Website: walmart
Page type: store-pickup
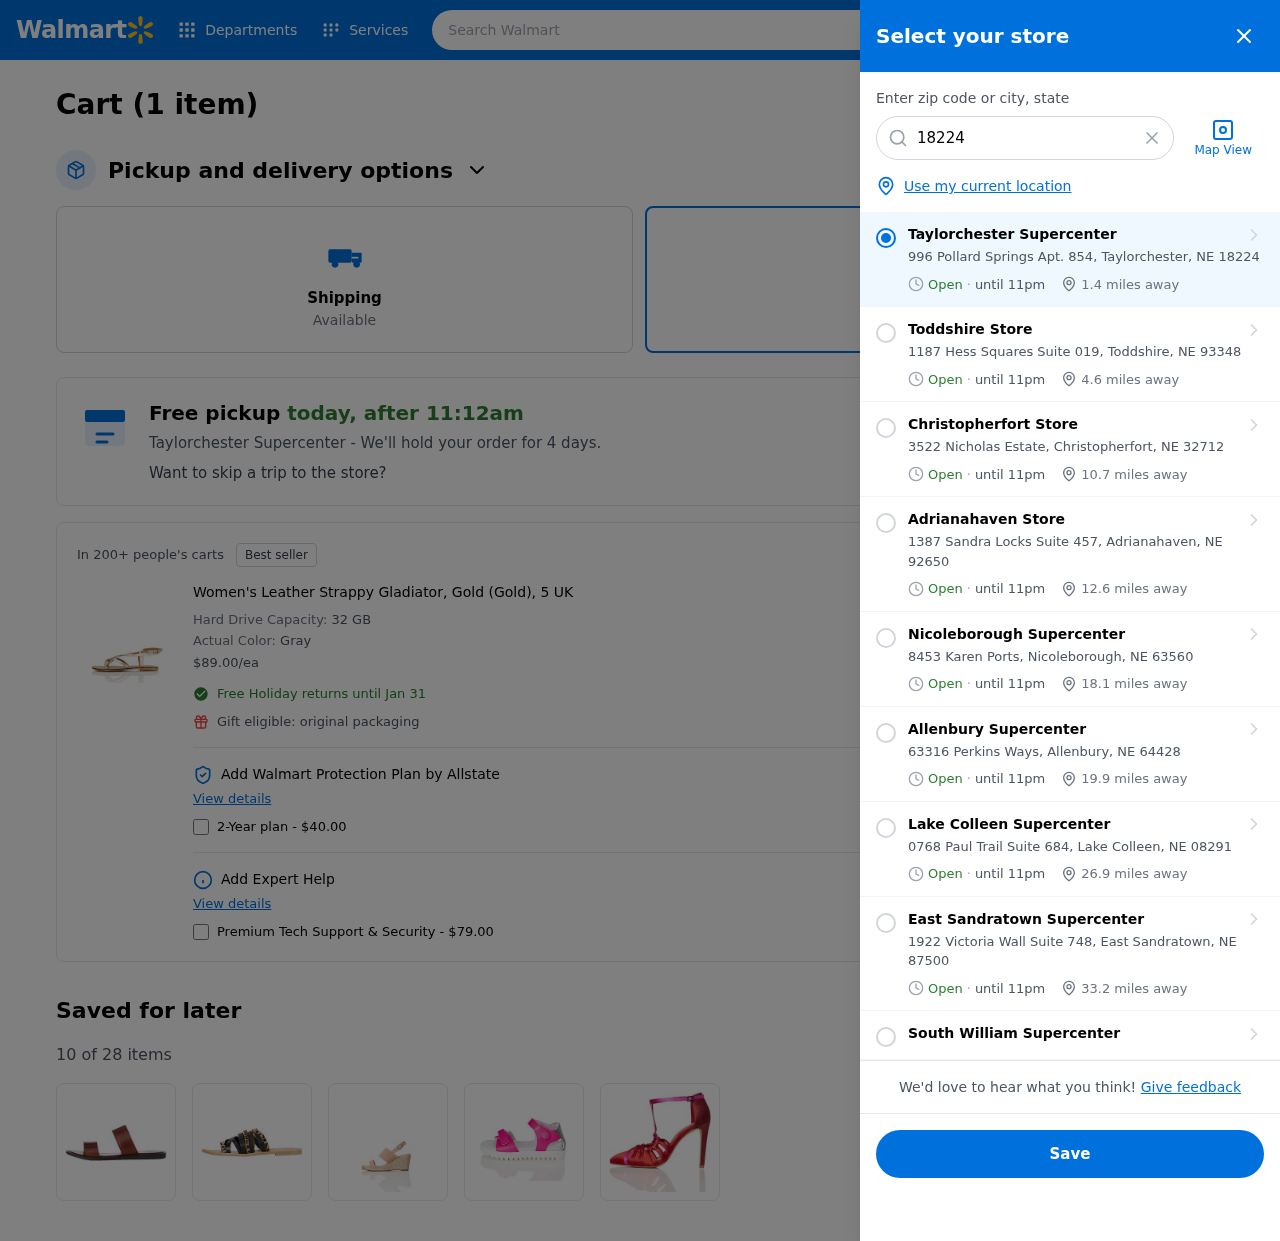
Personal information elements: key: PII_CITY
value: Taylorchester
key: PII_CITY
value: Taylorchester Supercenter
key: PII_CITY_STATE_ZIP
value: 996 Pollard Springs Apt. 854, Taylorchester, NE 18224
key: PII_LOCATION1_CITY
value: Toddshire Store
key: PII_LOCATION1_CITY_STATE_ZIP
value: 1187 Hess Squares Suite 019, Toddshire, NE 93348
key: PII_LOCATION2_CITY
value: Christopherfort Store
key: PII_LOCATION2_CITY_STATE_ZIP
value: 3522 Nicholas Estate, Christopherfort, NE 32712
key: PII_LOCATION3_CITY
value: Adrianahaven Store
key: PII_LOCATION3_CITY_STATE_ZIP
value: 1387 Sandra Locks Suite 457, Adrianahaven, NE 92650
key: PII_LOCATION4_CITY
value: Nicoleborough Supercenter
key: PII_LOCATION4_CITY_STATE_ZIP
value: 8453 Karen Ports, Nicoleborough, NE 63560
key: PII_LOCATION5_CITY
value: Allenbury Supercenter
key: PII_LOCATION5_CITY_STATE_ZIP
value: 63316 Perkins Ways, Allenbury, NE 64428
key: PII_LOCATION6_CITY
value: Lake Colleen Supercenter
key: PII_LOCATION6_CITY_STATE_ZIP
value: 0768 Paul Trail Suite 684, Lake Colleen, NE 08291
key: PII_LOCATION7_CITY
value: East Sandratown Supercenter
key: PII_LOCATION7_CITY_STATE_ZIP
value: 1922 Victoria Wall Suite 748, East Sandratown, NE 87500
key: PII_LOCATION8_CITY
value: South William Supercenter
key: PII_POSTCODE
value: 18224
Product elements: key: PRODUCT1_NAME
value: Women's Leather Strappy Gladiator, Gold (Gold), 5 UK
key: PRODUCT1_PRICE
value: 89
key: PRODUCT1_DESC
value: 32 GB
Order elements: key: ORDER_NUM_ITEMS
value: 1
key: ORDER_NUM_ITEMS
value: Cart (1 item)
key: ORDER_DELIVERY_DATE
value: today, after 11:12am
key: ORDER_ITEM1_QUANTITY
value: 1
Search elements: key: HEADER_SEARCH
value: Search Walmart
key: SEARCH_LOCATION
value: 18224